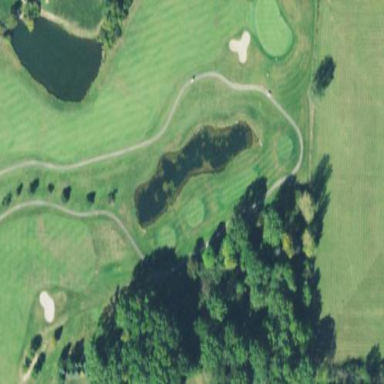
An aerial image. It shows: Water hazard on golf course.